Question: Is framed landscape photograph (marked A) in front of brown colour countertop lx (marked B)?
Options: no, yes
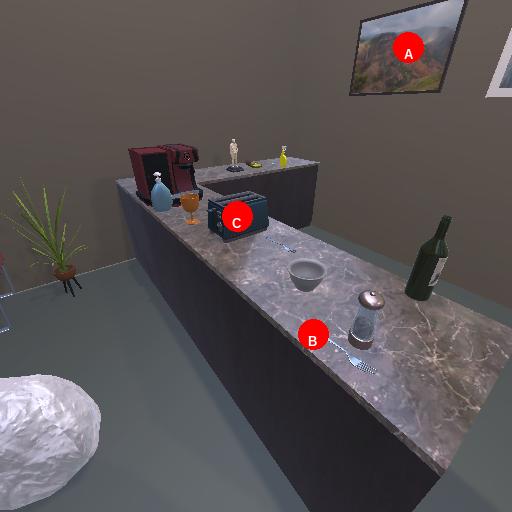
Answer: no